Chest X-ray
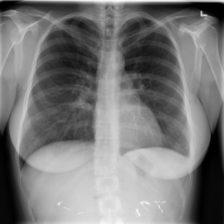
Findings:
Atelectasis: negative
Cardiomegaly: negative
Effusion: negative
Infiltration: negative
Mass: negative
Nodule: negative
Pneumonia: negative
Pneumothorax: negative
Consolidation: negative
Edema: negative
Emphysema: negative
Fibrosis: negative
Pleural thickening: negative
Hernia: negative